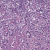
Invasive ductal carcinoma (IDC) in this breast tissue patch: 1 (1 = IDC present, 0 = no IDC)